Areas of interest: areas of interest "Soccer Field"
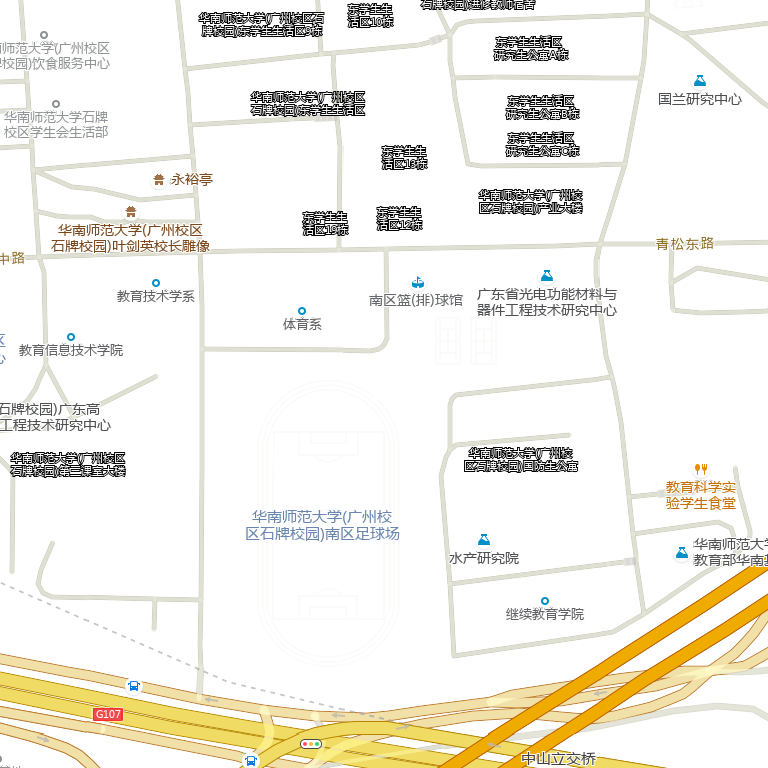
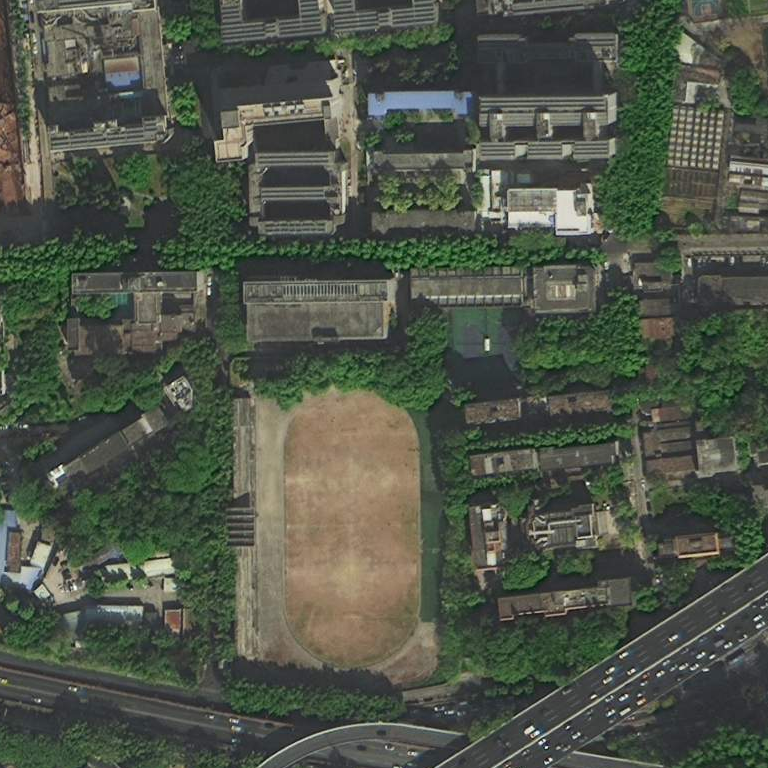